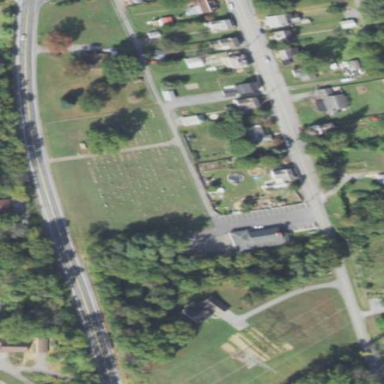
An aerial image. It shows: Cemetery.